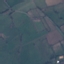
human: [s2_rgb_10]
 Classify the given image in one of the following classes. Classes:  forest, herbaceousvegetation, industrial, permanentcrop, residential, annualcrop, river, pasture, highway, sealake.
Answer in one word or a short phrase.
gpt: Pasture